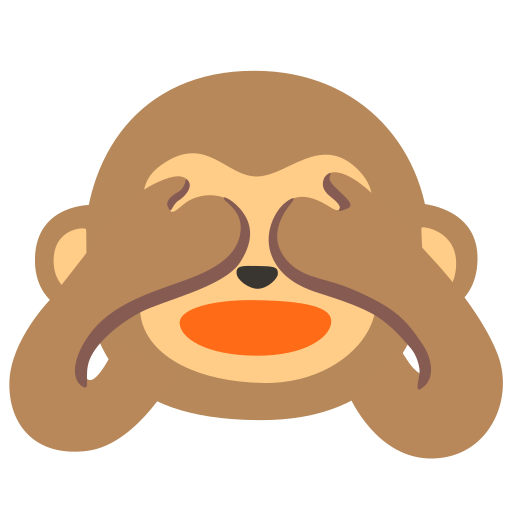
Emoji: 🙈